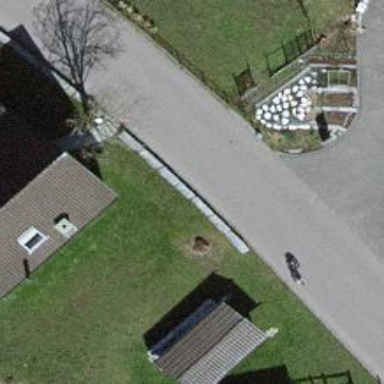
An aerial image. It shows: Smoothly paved residential road.